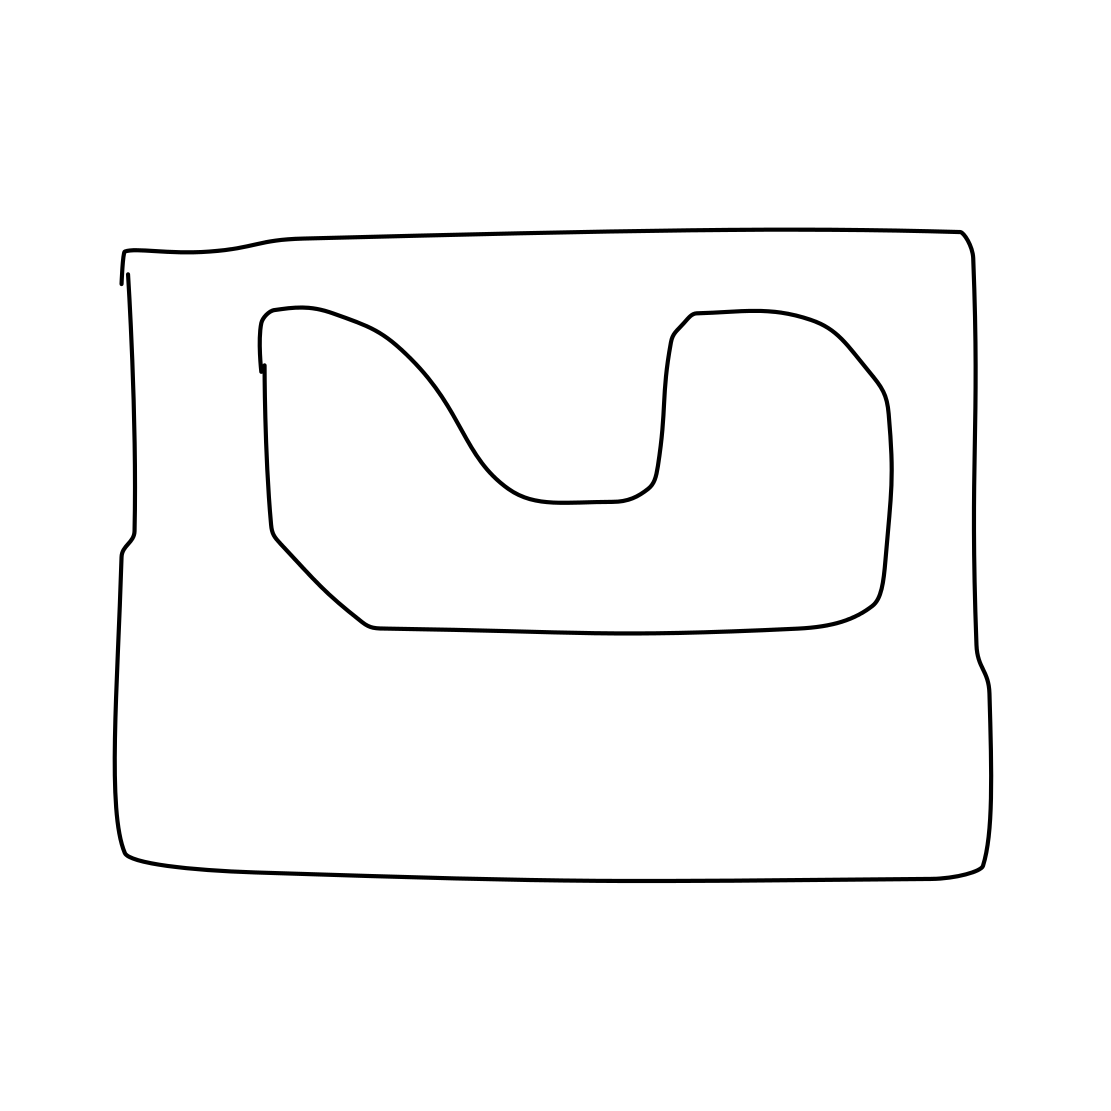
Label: bottle opener